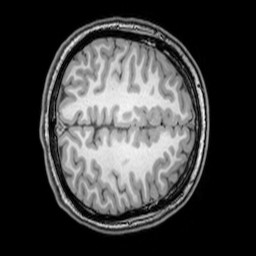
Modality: T1w
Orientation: axial
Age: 22
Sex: female
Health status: healthy
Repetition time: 0.081 s
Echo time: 0.037 s